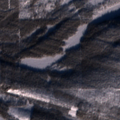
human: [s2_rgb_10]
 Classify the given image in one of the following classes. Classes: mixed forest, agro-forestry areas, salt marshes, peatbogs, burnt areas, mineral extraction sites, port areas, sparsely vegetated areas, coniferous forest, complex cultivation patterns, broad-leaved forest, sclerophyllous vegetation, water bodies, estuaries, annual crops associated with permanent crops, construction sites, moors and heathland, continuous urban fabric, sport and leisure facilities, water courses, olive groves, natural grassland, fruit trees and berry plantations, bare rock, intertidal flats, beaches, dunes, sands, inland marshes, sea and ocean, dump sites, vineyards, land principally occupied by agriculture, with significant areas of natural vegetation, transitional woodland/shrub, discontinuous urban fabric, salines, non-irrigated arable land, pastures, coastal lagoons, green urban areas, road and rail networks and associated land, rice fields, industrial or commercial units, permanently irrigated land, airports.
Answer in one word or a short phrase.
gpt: coniferous forest, mixed forest, transitional woodland/shrub